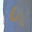
Label: 4